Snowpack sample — Loveland Pass, Silver Plume, Colorado, USA (12/14/25, 10:50 AM MST)
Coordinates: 39.664, -105.882
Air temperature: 36 °F
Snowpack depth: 67 cm
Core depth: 20 cm
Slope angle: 6°, slope face: 326°
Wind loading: low
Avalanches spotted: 0
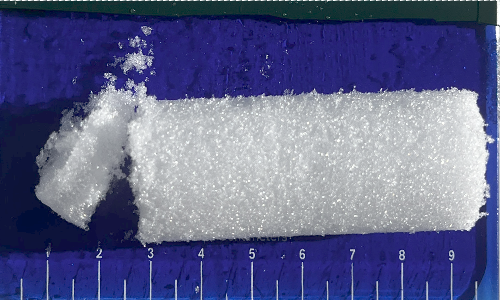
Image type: core
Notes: No avalanches spotted, very late start to the season with minimal snowpack